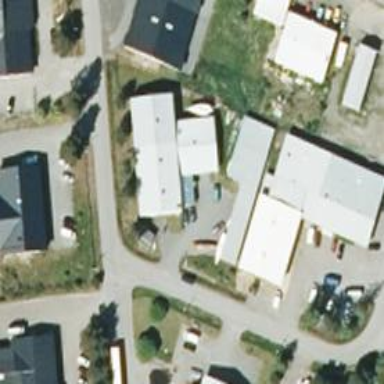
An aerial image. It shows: Industrial distributor.